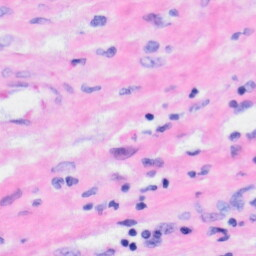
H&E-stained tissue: Liver